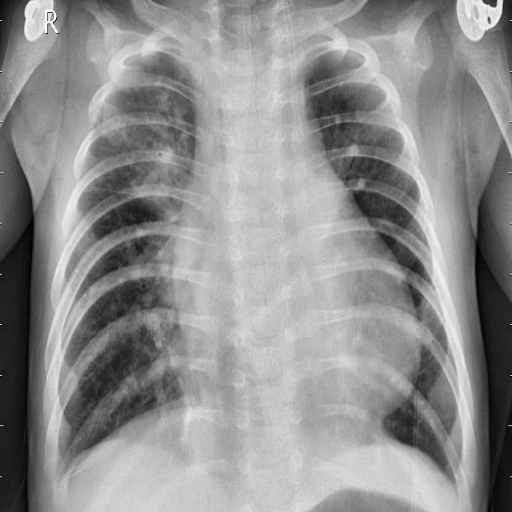
Finding: PNEUMONIA